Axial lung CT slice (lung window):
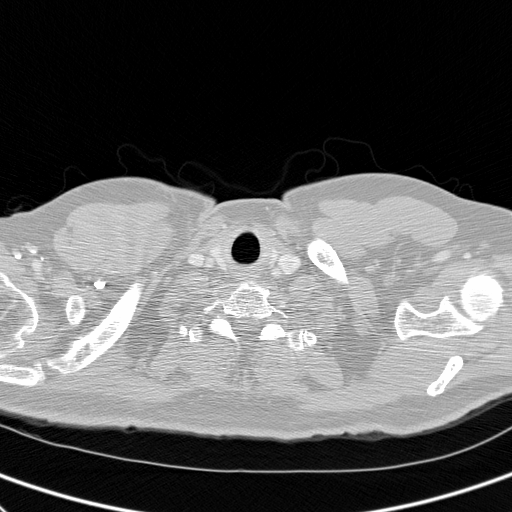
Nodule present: no